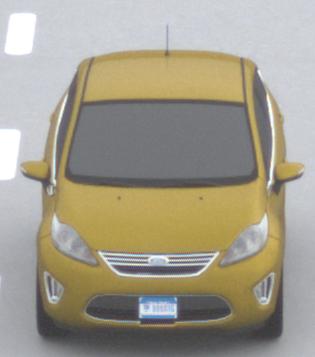
Make: Ford
Model: Fiesta
Detailed model: ’09 Sedan (seventh series)
Model produced from: 2010
Model produced until: 2017
Doors: 4
Color: yellow
Road condition: dry road
Daytime: morning or afternoon
Contrast: low contrast